Interaction volume radius: 10 \u00c5
Interaction volume height: 20 \u00c5
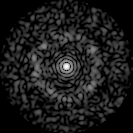
Disorder parameter: 0.8393